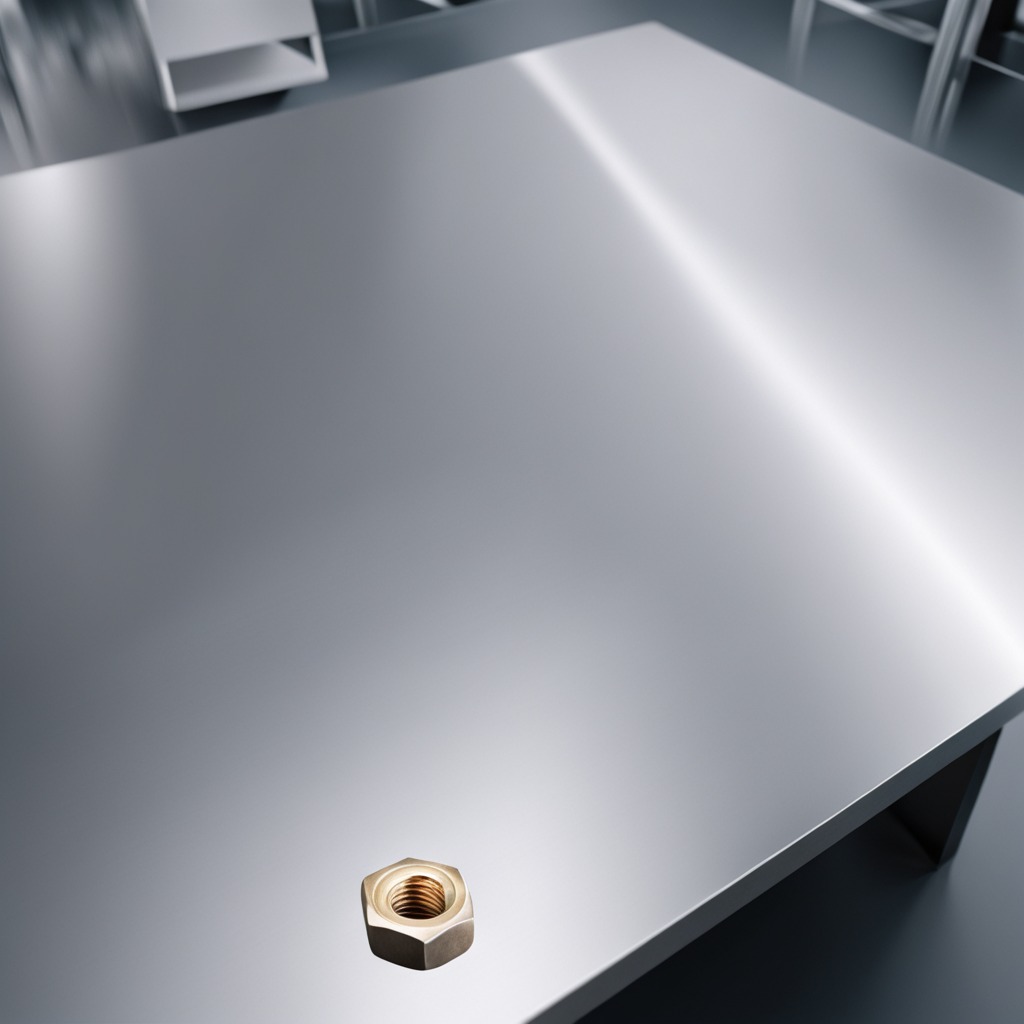
A metal nut is lying on the stainless steel table.